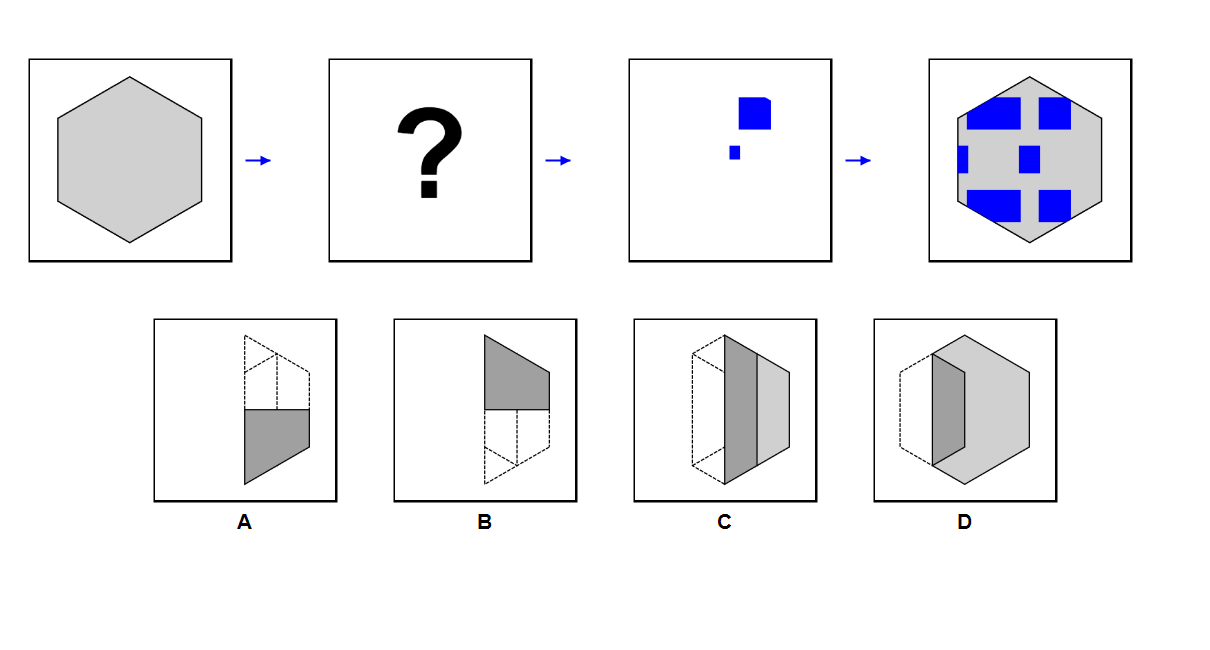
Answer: A